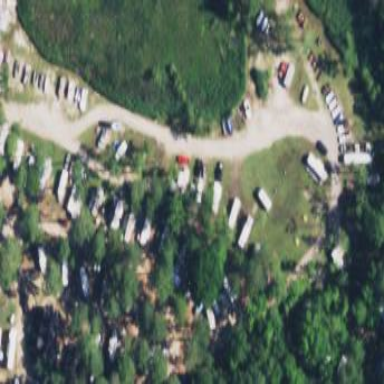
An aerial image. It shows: RV storage facility.